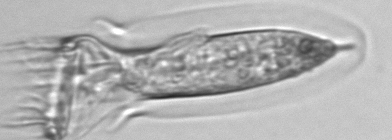
Label: Tintinnina